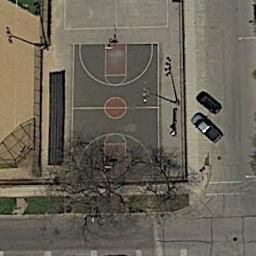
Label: basketball_court